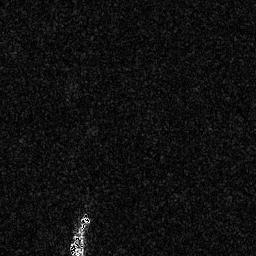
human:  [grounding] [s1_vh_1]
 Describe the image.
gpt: In the satellite image, there is  <ref>1 medium ship </ref> <box>[[25, 83, 35, 99, 0]]</box> located at bottom.